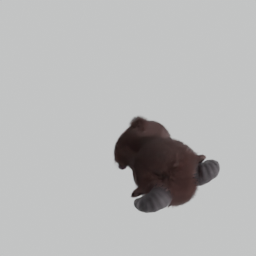
Label: animals